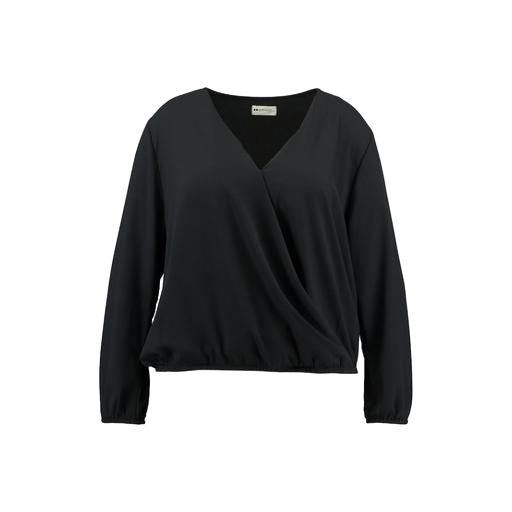
black long-sleeve faux-wrap blouse, black v-neck top only macy, black diana long-sleeve wrap-front blouse, white background